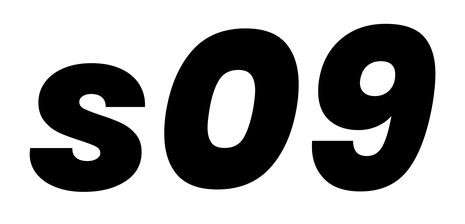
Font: Poppins-ExtraBoldItalic